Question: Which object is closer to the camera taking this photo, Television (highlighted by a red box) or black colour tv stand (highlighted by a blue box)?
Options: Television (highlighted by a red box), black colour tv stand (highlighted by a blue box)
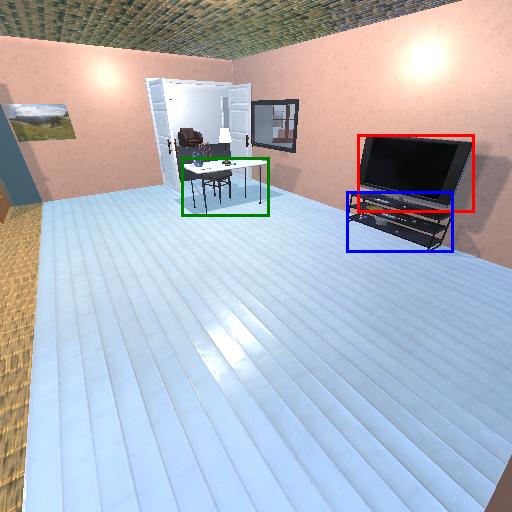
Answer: Television (highlighted by a red box)